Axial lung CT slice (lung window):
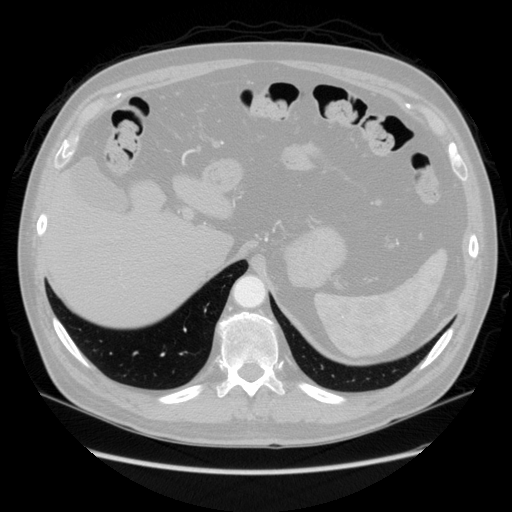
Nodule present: no